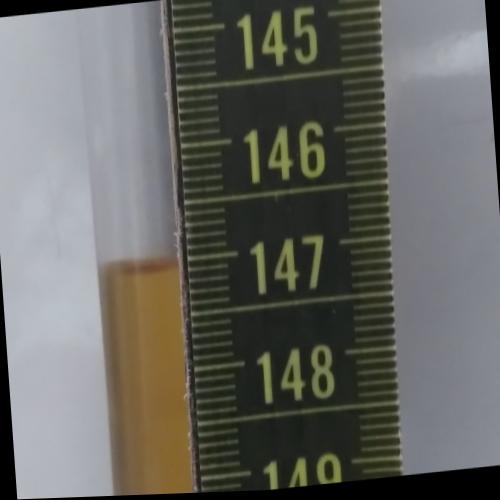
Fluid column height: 147.1 cm